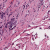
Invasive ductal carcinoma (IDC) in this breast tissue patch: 1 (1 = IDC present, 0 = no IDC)